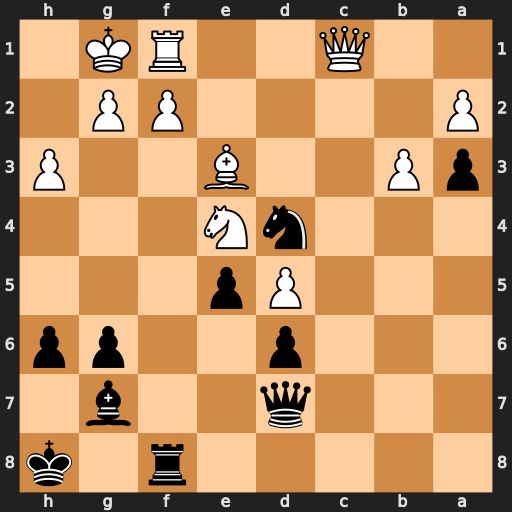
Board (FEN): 5r1k/3q2b1/3p2pp/3Pp3/3nN3/pP2B2P/P4PP1/2Q2RK1
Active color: b
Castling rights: -
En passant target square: -
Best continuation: Ne2+ Kh2 Nxc1